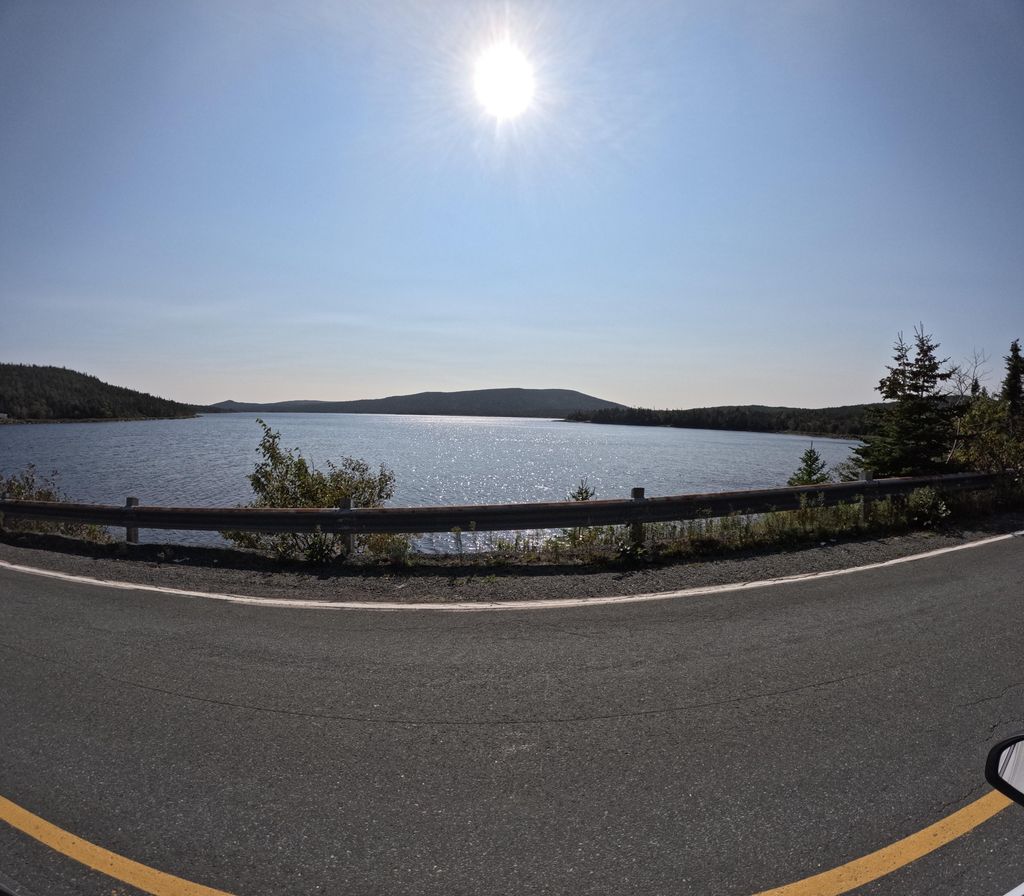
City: st_johns